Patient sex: M
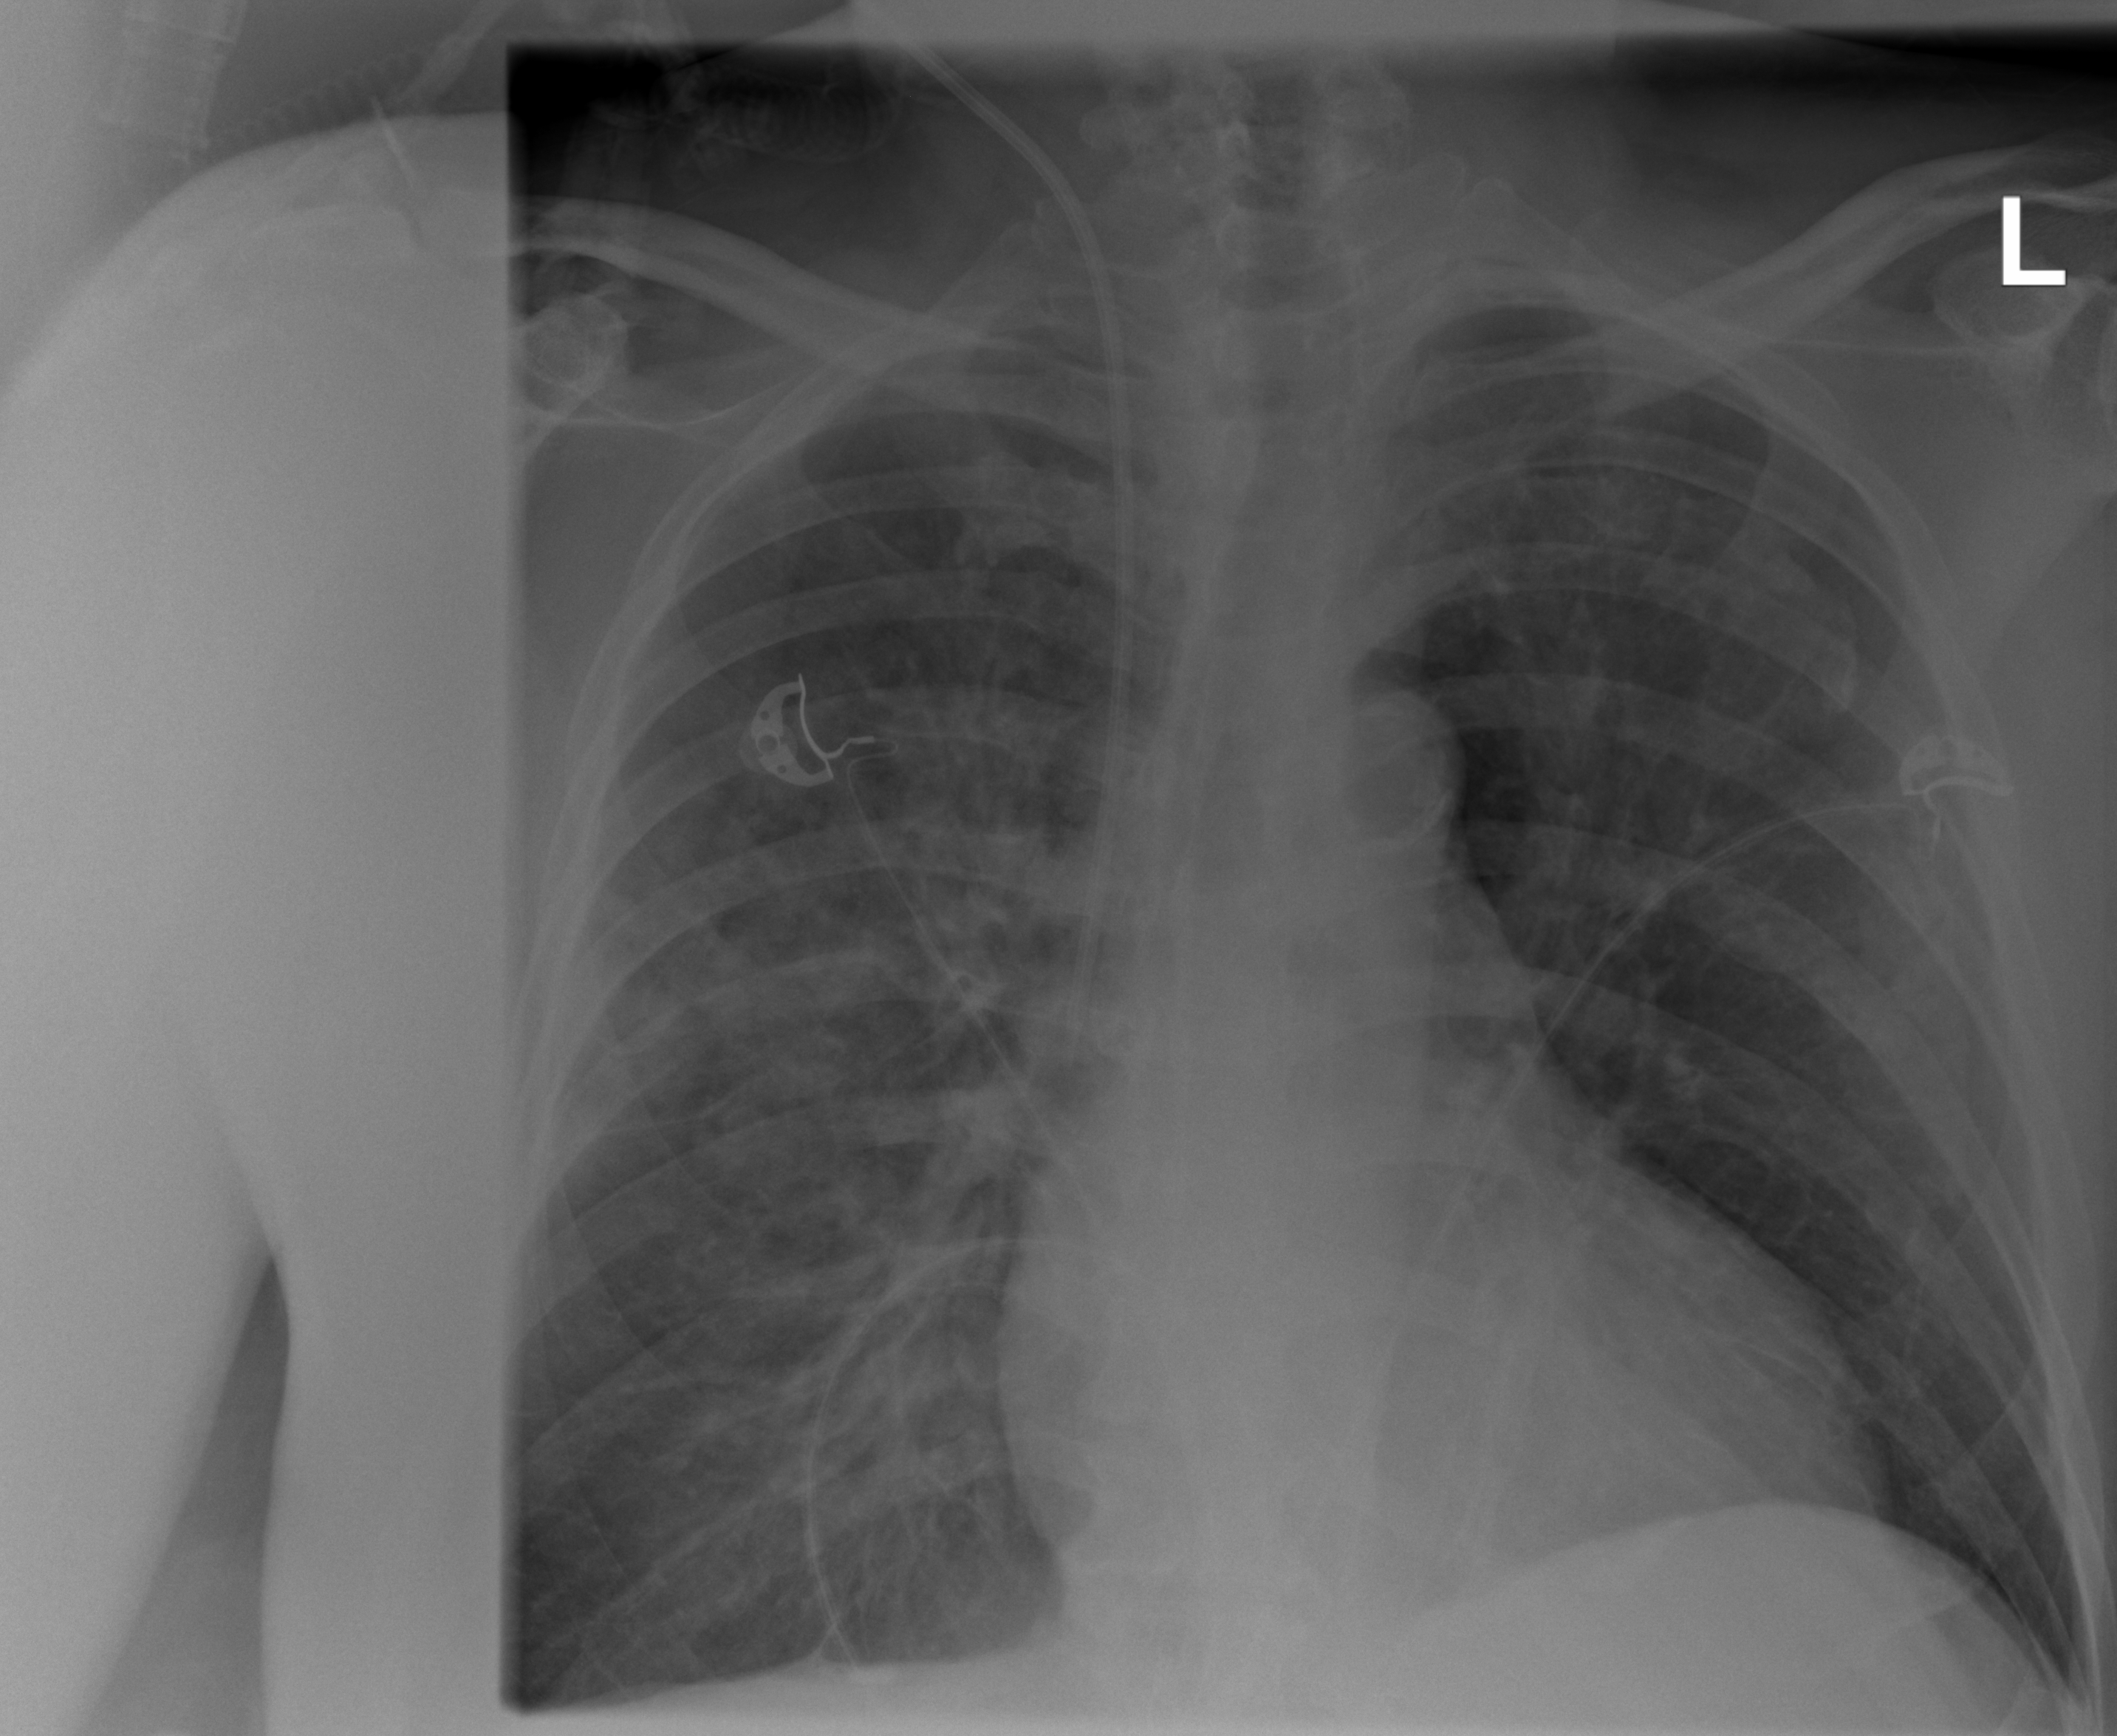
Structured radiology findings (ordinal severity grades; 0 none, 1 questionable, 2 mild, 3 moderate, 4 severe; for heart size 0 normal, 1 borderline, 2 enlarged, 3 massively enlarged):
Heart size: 0
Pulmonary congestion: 0
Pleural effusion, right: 0
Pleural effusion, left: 0
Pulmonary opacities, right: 3
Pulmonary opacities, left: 2
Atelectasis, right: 3
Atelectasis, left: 2